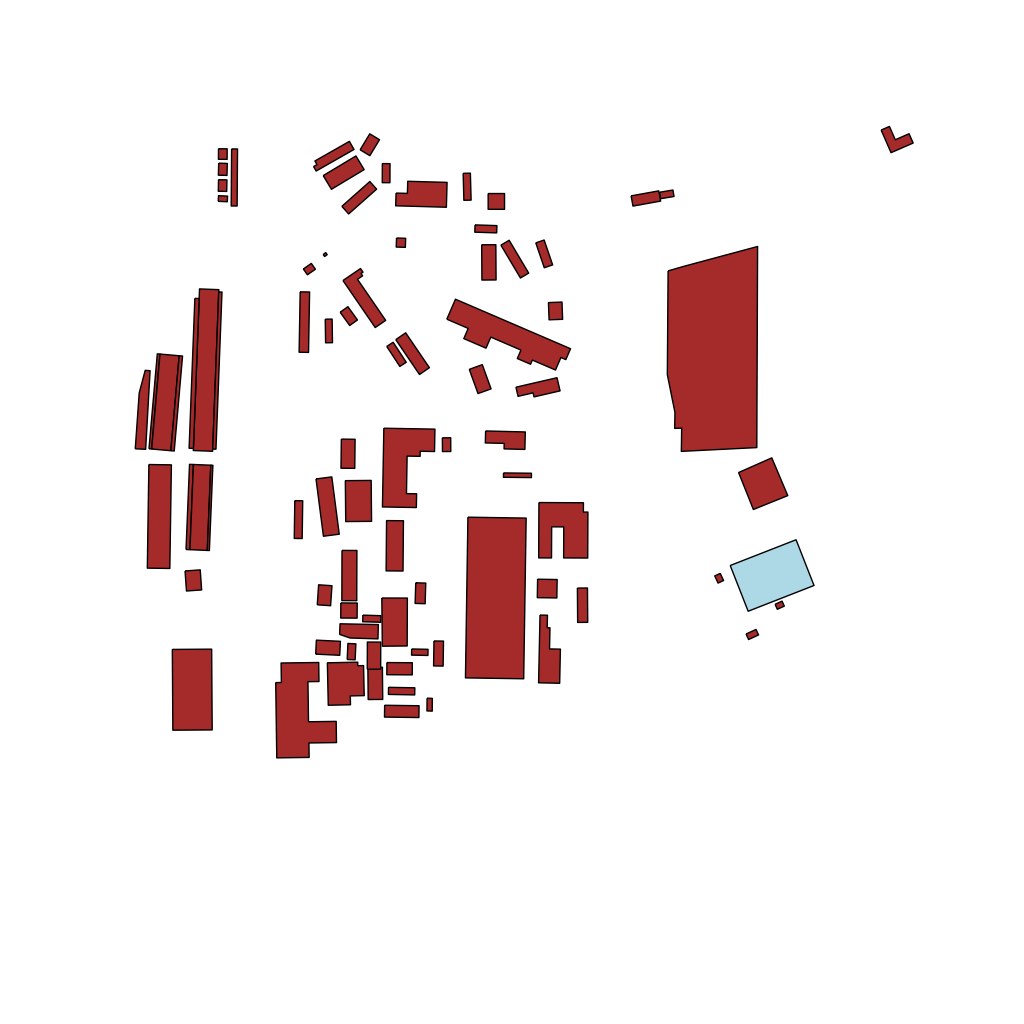
Tags: overhead vector_map, business, industrial, recreation, residential, special, individual_rise, low_rise, density_1, Facility, Rink, 1.0 km²